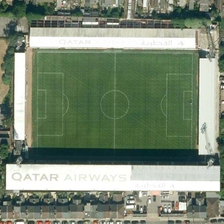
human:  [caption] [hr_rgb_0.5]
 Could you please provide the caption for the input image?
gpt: many buildings and some green trees are around a football field surrounded by four white long buildings .

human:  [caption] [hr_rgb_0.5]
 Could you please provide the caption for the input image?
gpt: many buildings and some green trees are around a football field surrounded by four white long buildings .

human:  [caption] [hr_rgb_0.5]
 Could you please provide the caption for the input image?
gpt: many buildings and some green trees are around a football field surrounded by four white long buildings .

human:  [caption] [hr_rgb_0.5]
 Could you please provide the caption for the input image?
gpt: many buildings and some green trees are around a football field surrounded by four white long buildings .

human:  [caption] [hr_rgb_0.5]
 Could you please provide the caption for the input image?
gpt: many buildings and some green trees are around a football field surrounded by four white long buildings .